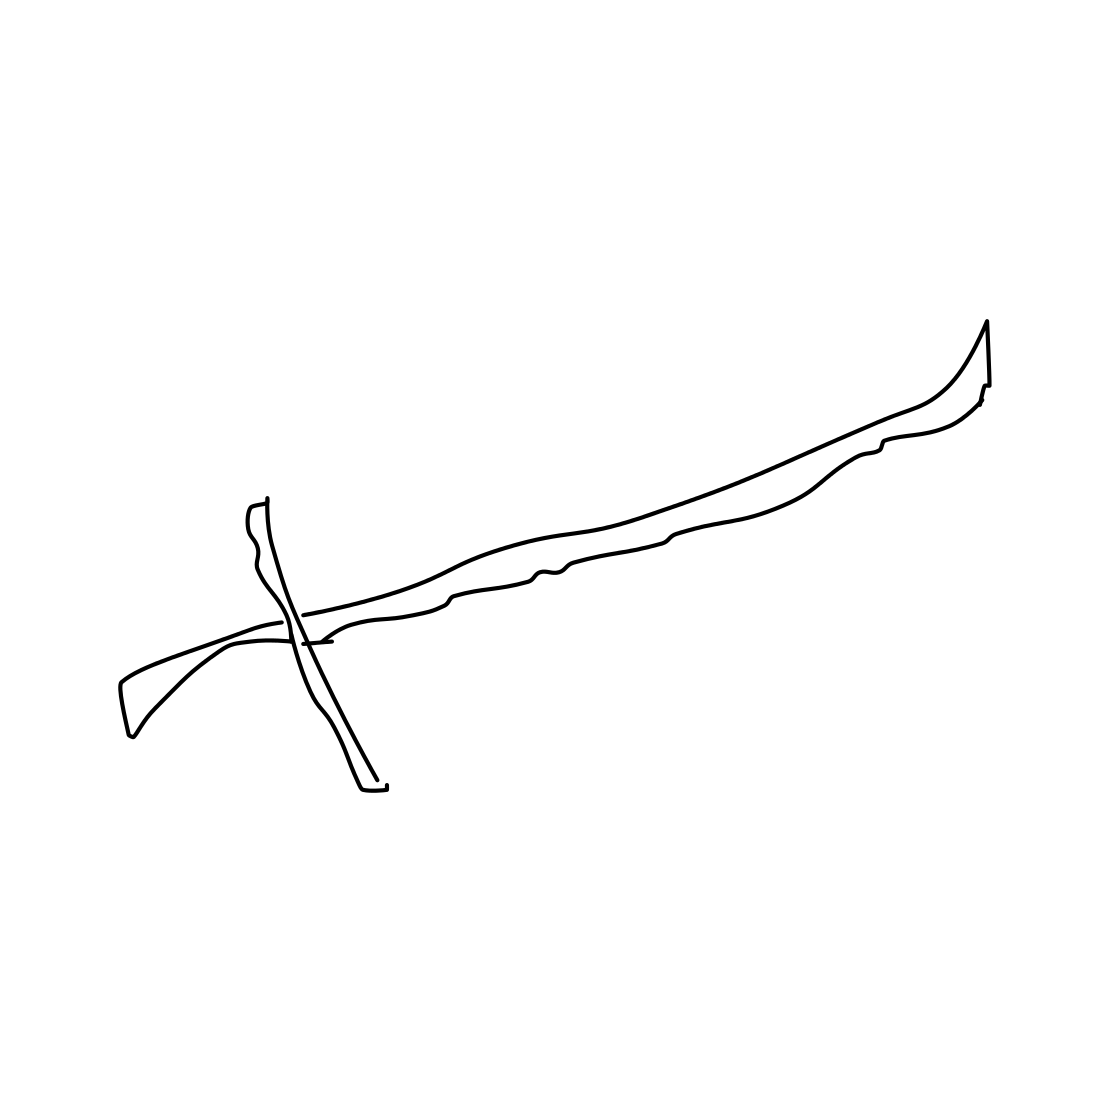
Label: sword